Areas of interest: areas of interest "University of Science & Technology Beijing"
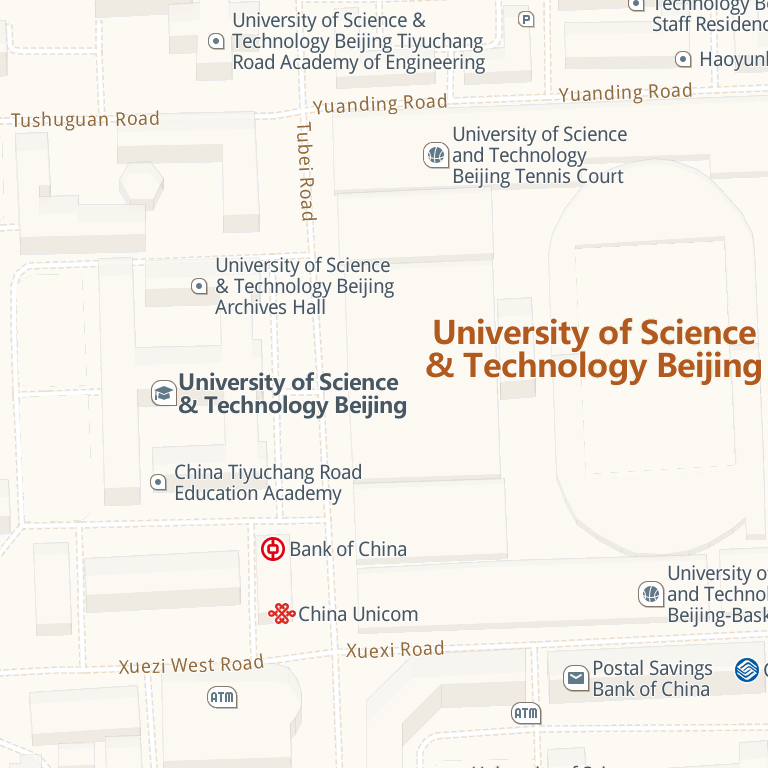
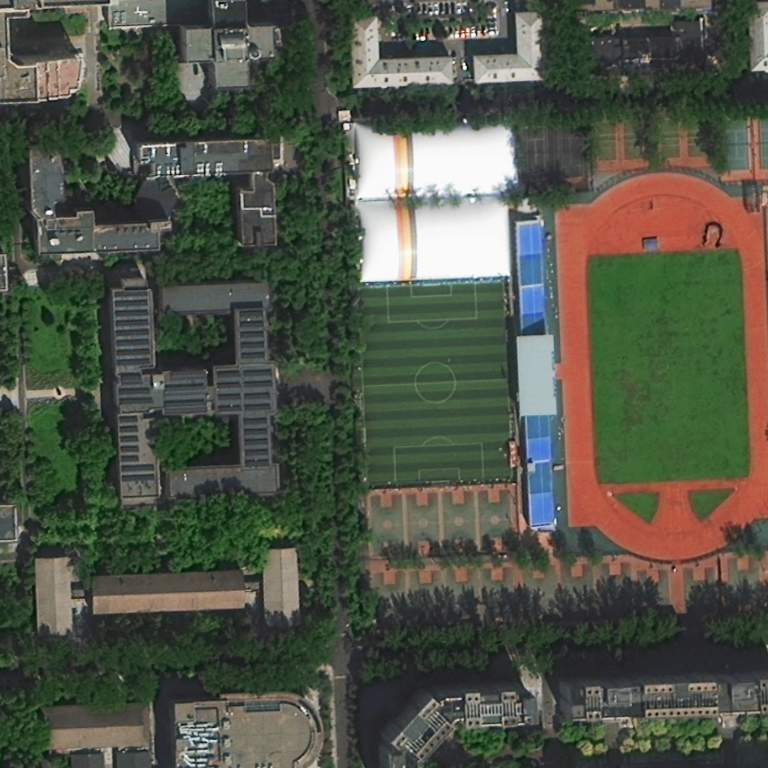